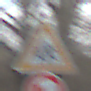
Verkehrszeichen: KinderRechts
Zusatzzeichen unten: UeberholverbotKraftfahrzeuge
Umgebung: Outdoor, Nature
Tageszeit: MorningAfternoon
Wetter: PartlyCloudy
Licht: Natural
Jahreszeit: NotSpecified
Kontrast: HighContrast